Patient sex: F
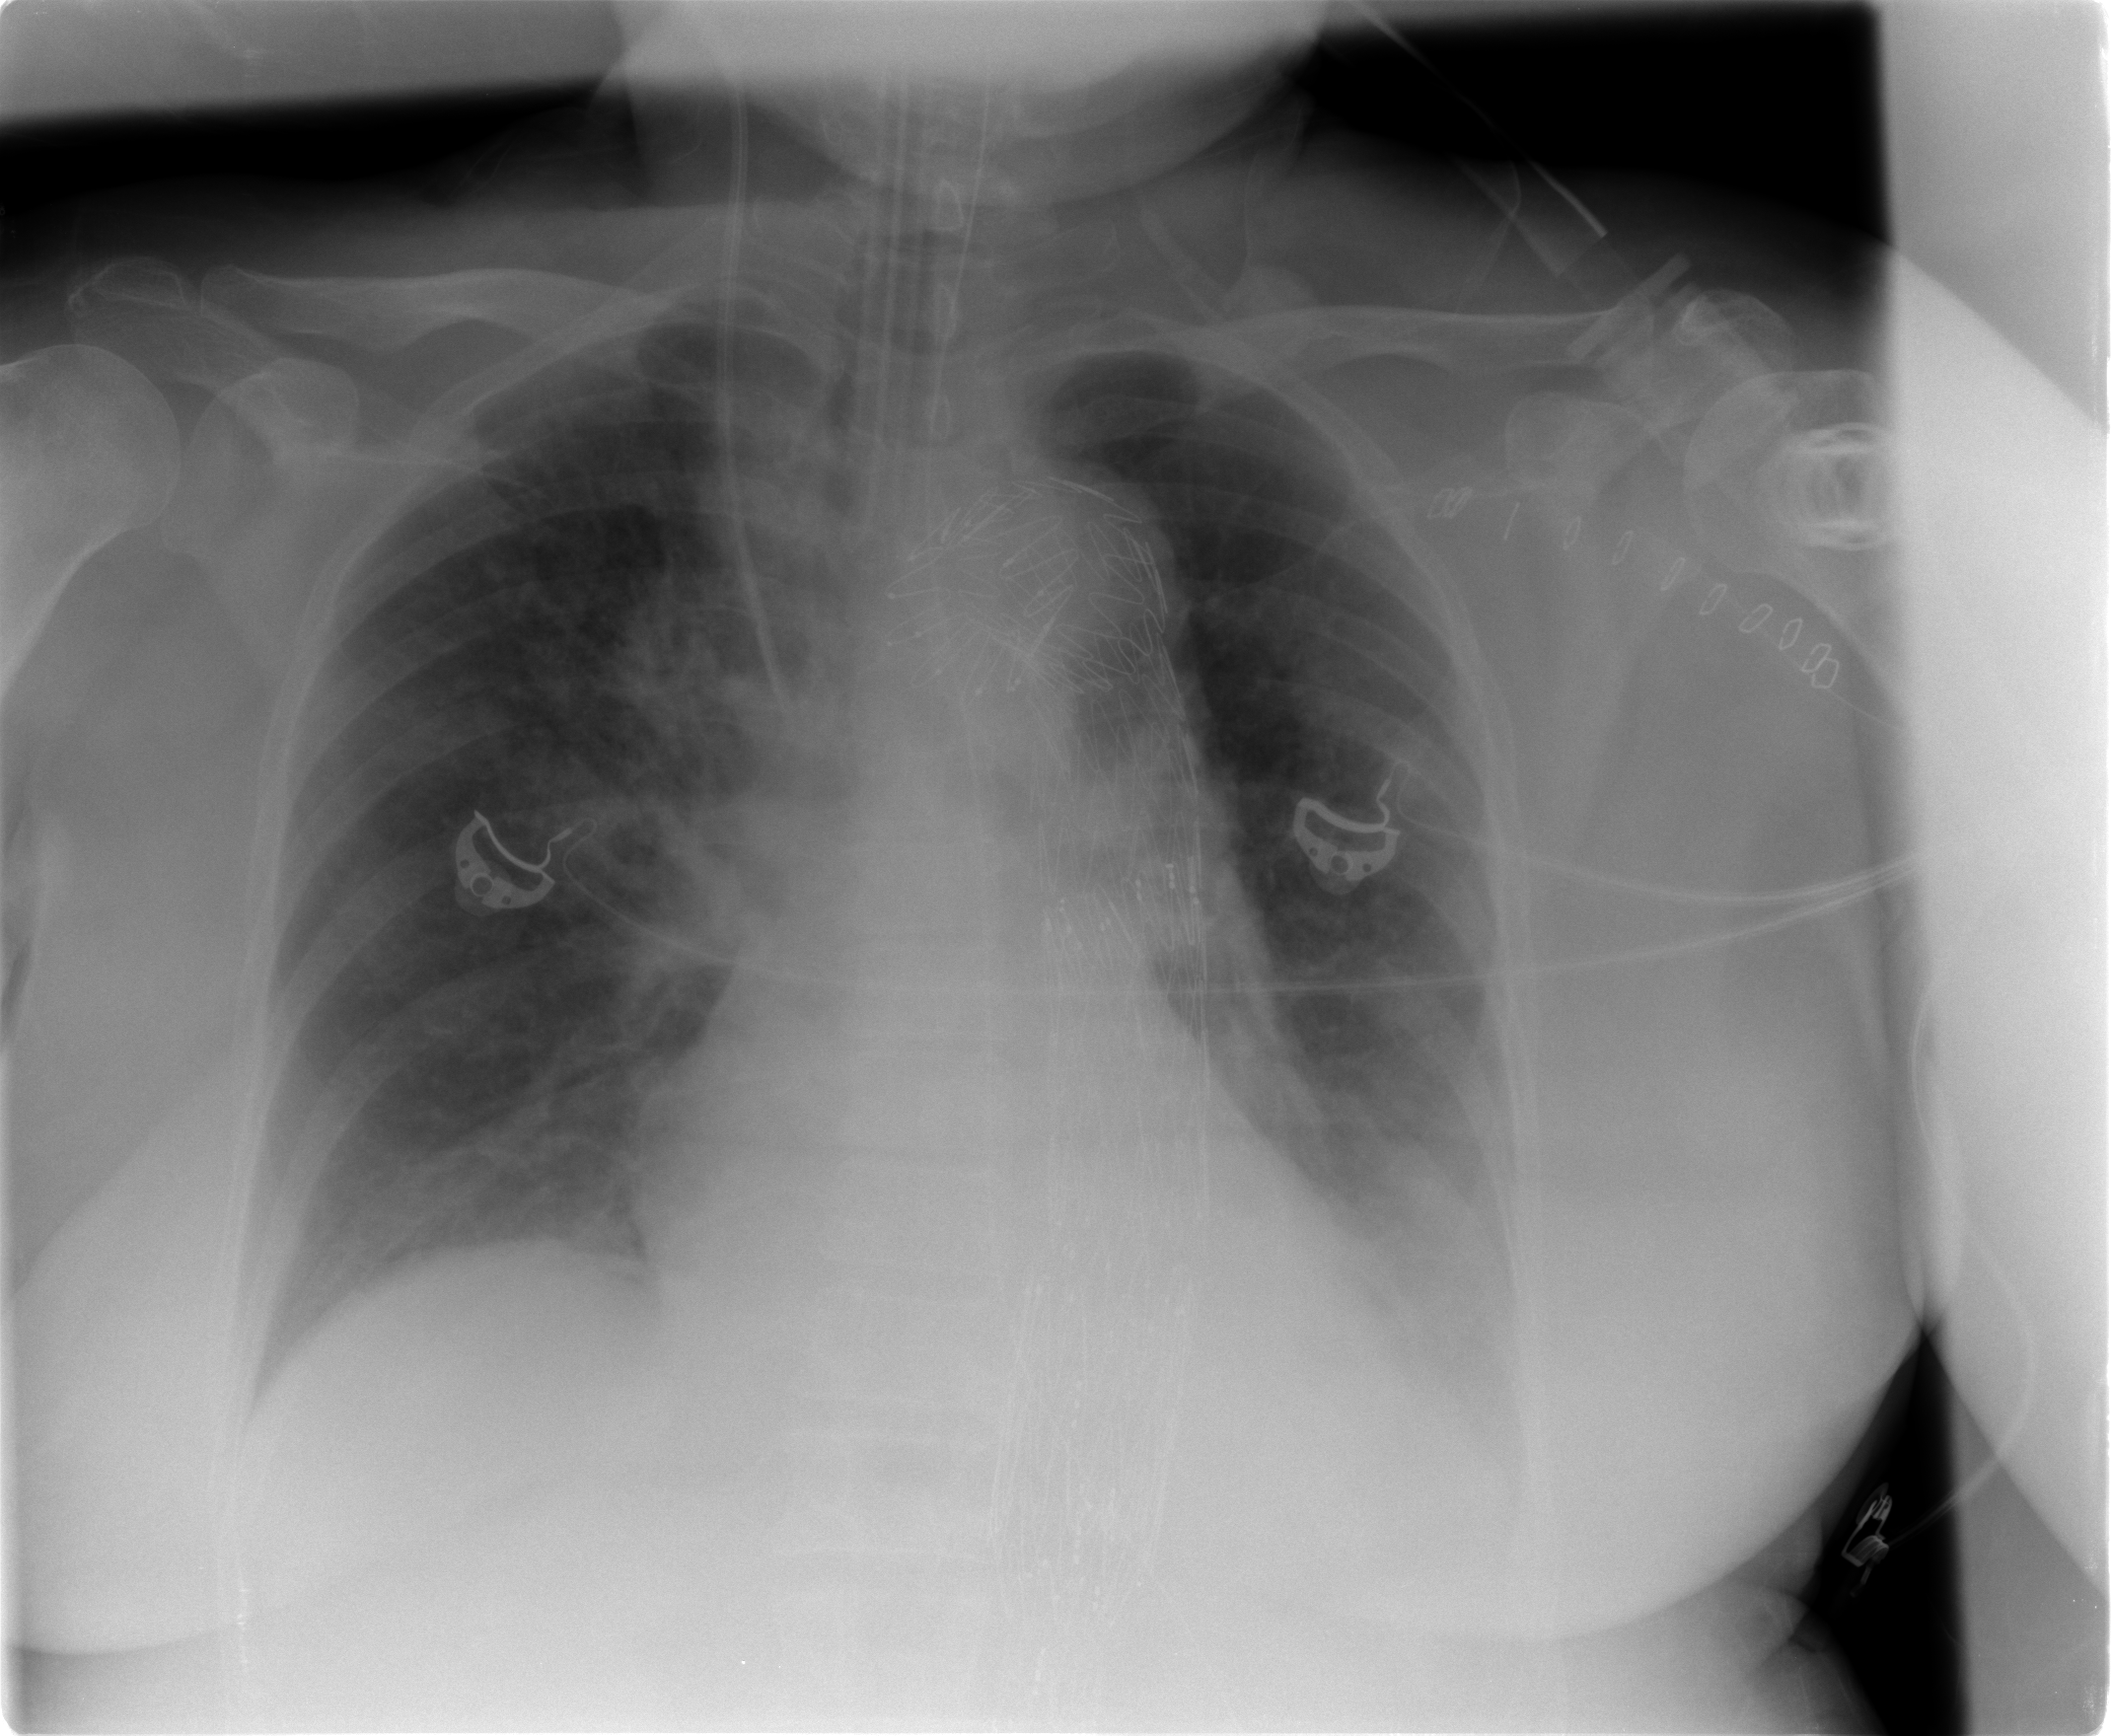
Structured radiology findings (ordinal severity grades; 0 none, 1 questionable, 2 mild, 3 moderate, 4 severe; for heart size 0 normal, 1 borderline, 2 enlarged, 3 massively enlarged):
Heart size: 0
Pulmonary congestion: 2
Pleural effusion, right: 1
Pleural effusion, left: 2
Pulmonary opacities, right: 2
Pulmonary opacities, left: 0
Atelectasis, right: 2
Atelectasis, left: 2